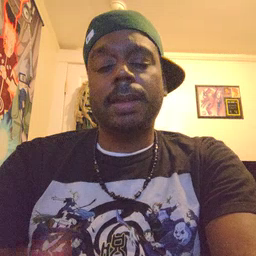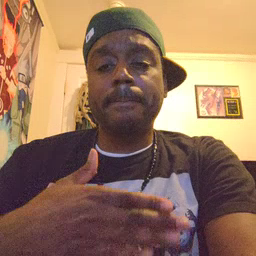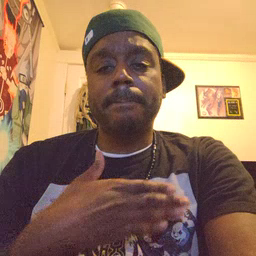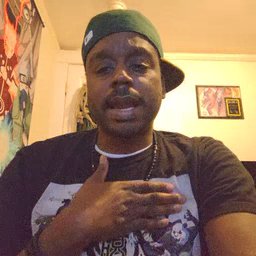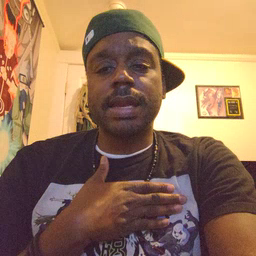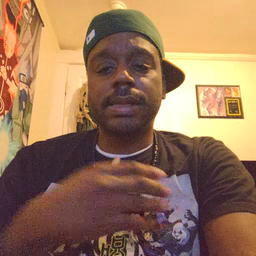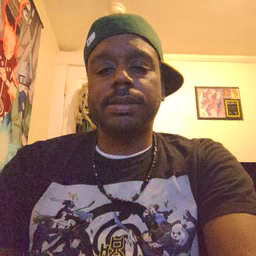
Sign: minemy